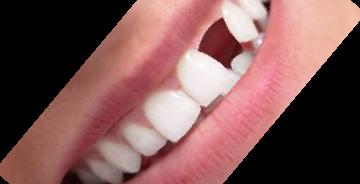
Condition: hypodontia